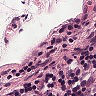
Metastatic tissue present: no